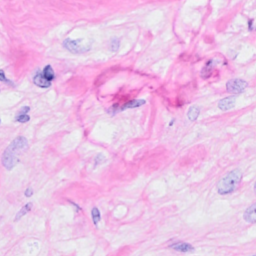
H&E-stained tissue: Breast